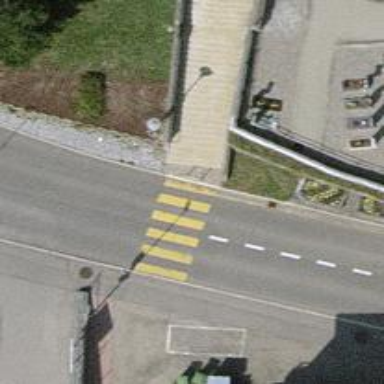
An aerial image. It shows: Zebra crossing on the road.